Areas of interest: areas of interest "Traffic and Vehicle Management"
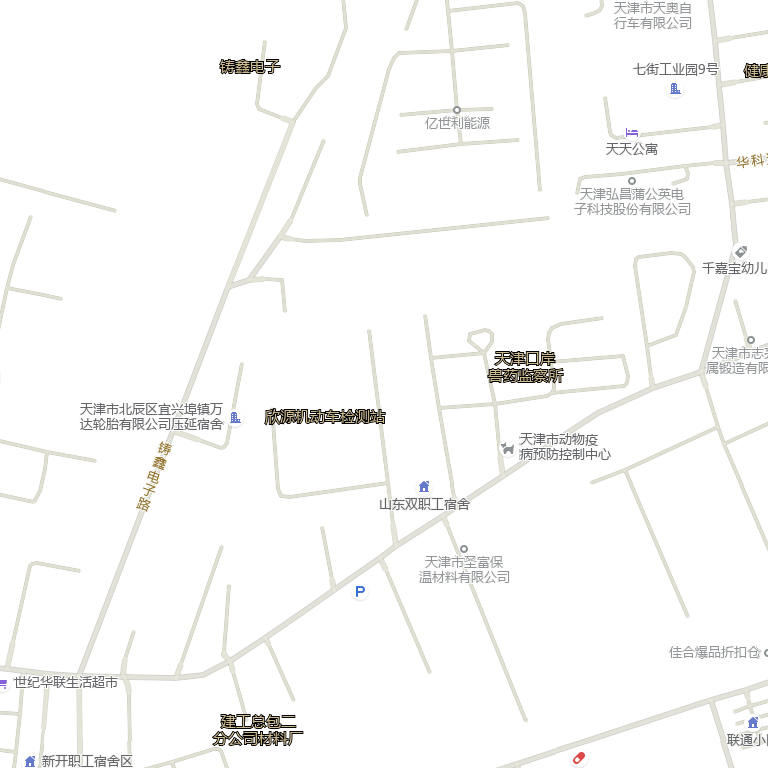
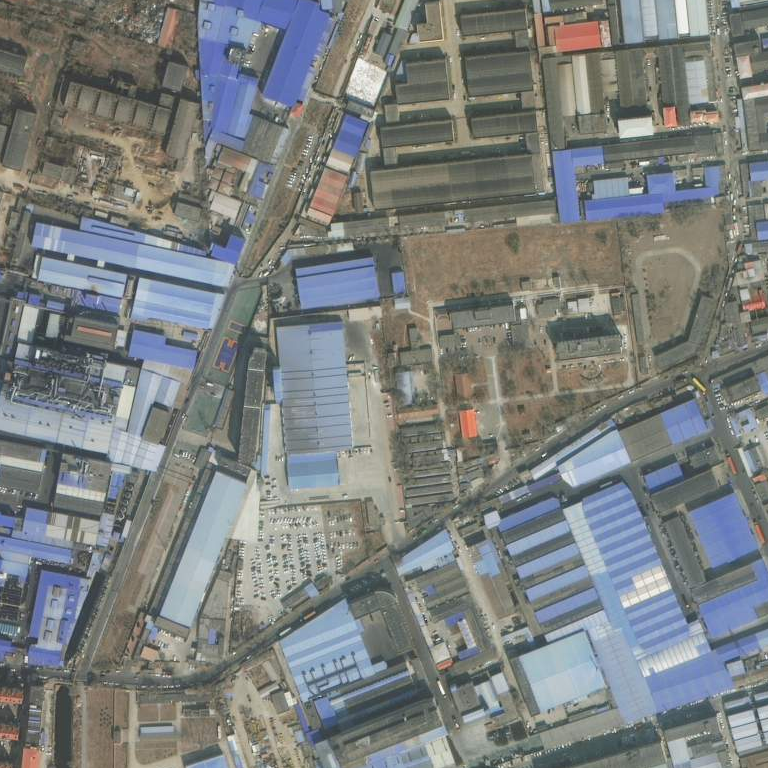